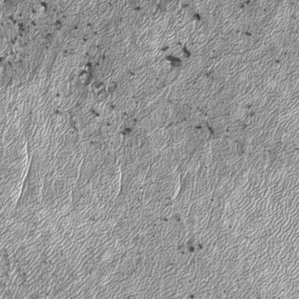
Label: frost